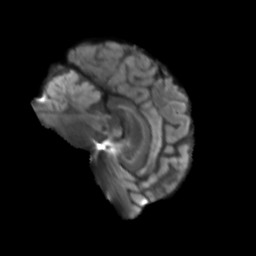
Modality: T2w
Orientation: sagittal
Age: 67
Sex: male
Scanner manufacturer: siemens
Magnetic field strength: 3 T
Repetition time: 3.23 s
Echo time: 0.0892 s